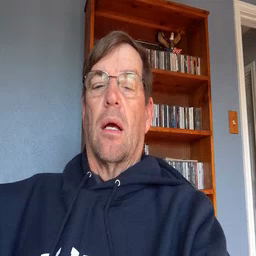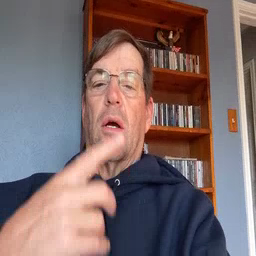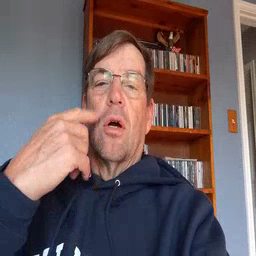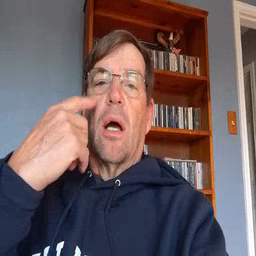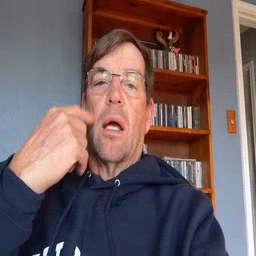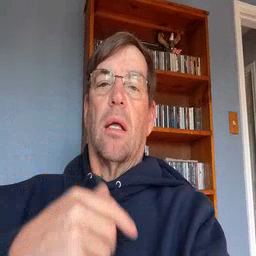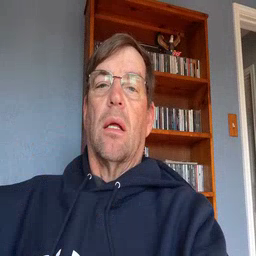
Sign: cry